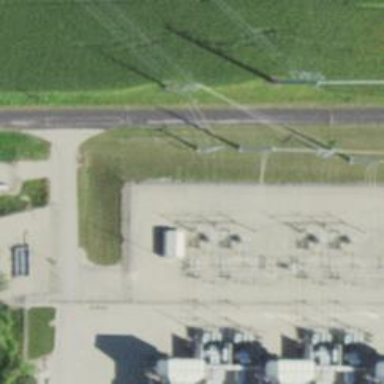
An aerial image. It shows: Switch for power supply.